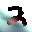
Label: 2